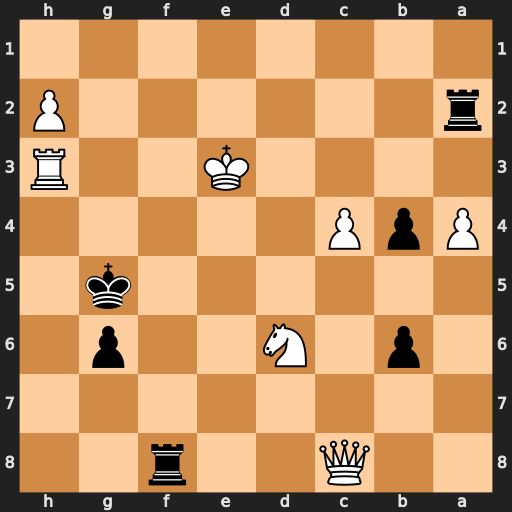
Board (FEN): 2Q2r2/8/1p1N2p1/6k1/PpP5/4K2R/r6P/8
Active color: b
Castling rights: -
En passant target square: -
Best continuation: Ra3+ Ke4 Rxc8